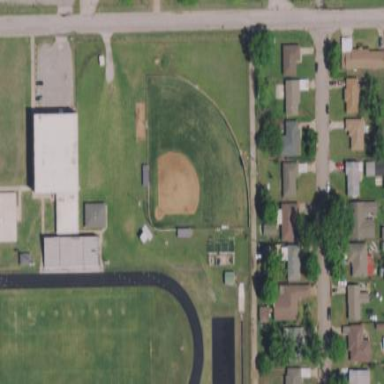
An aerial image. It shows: Grassy baseball pitch for leisure sports.